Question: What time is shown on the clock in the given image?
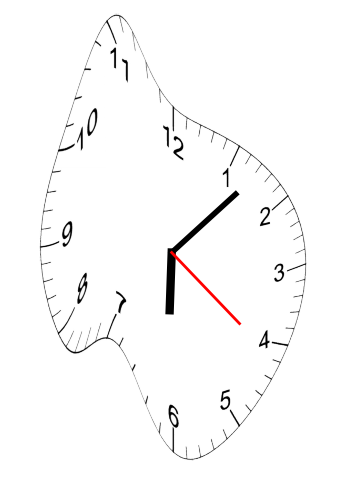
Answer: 06:07:21